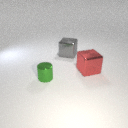
small green metal cylinder to the left of large red metal cube